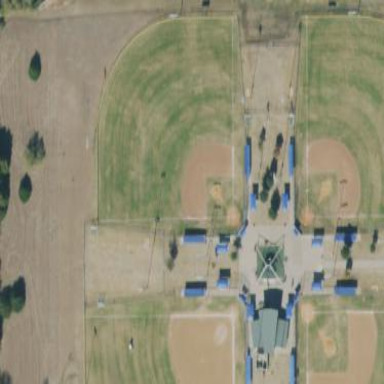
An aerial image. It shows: Baseball pitch for leisure and sports activities.